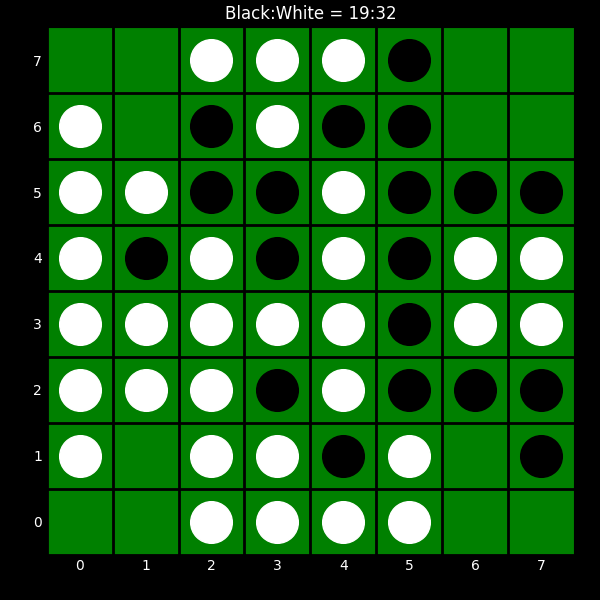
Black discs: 19
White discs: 32